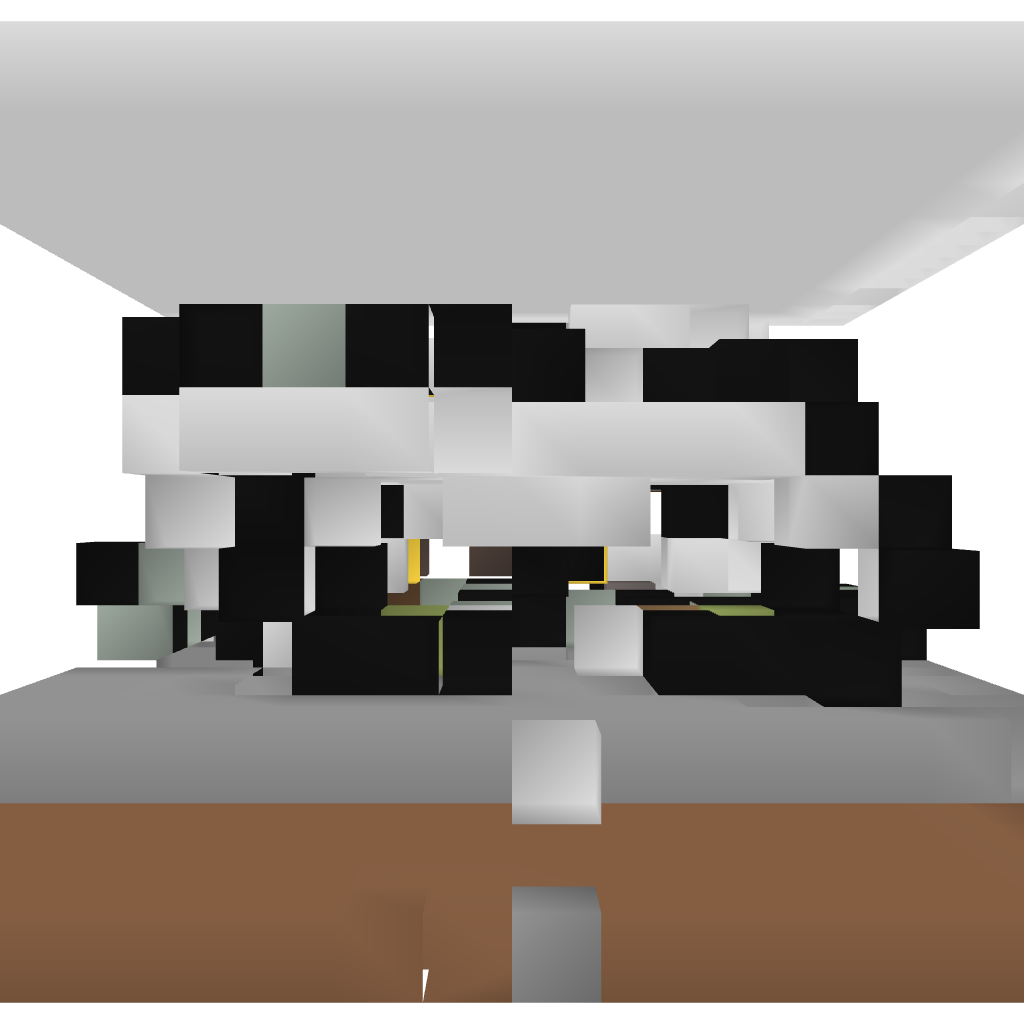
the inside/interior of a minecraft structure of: luck tester/slot machine